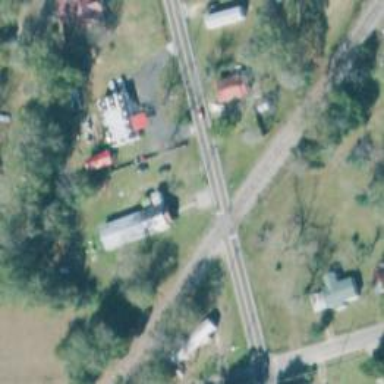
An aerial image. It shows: Uncontrolled level crossing along the railway.